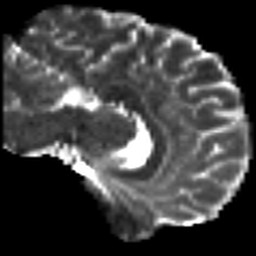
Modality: T2w
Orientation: sagittal
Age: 22
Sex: male
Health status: ill
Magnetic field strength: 3 T
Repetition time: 8.4 s
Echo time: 0.0926 s